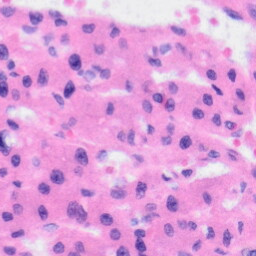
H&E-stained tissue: Liver